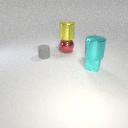
small gray rubber cylinder in front of large red metal sphere